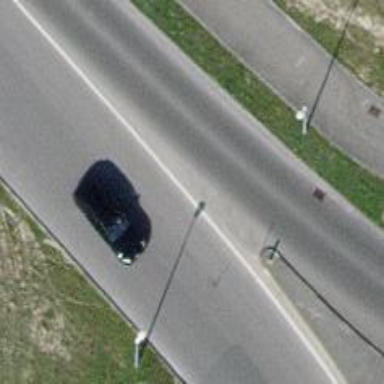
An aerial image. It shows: Tertiary road with asphalt surface and separate sidewalk.